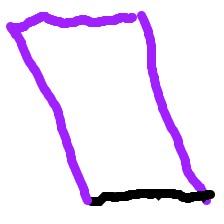
Shape: parallelogram